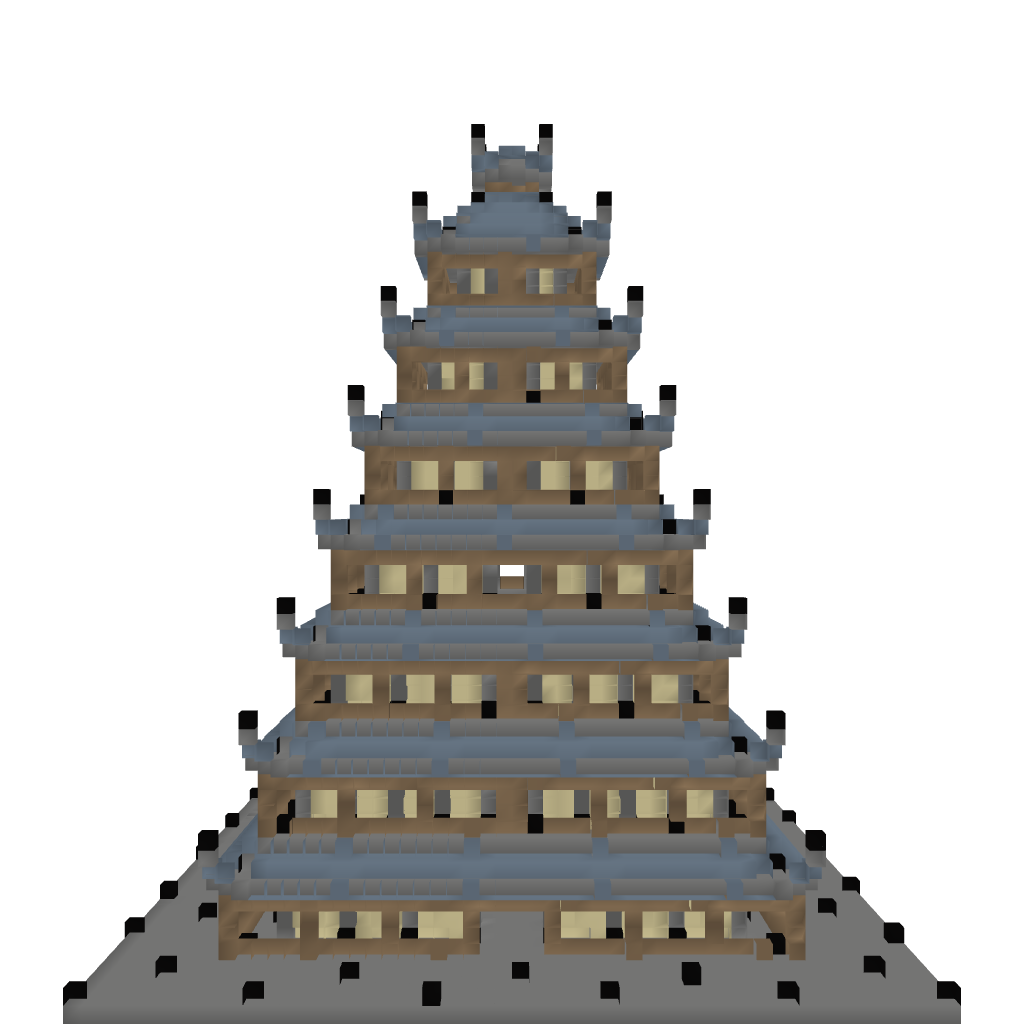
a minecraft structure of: Pagoda